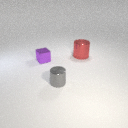
small purple metal cube in front of large red metal cylinder